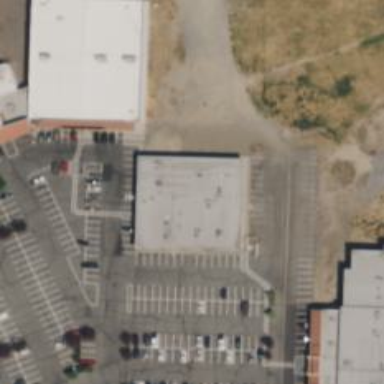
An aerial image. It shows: Fitness center located in leisure land.